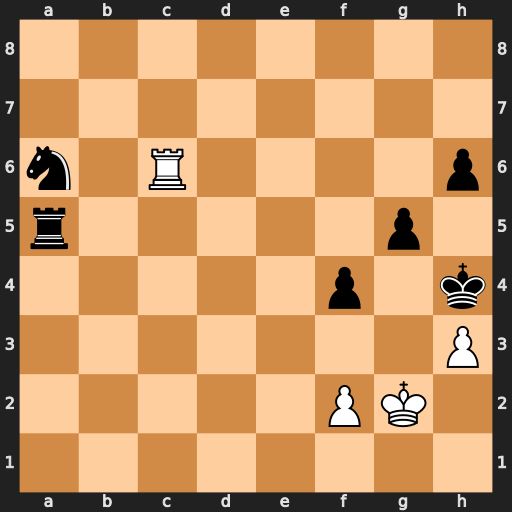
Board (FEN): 8/8/n1R4p/r5p1/5p1k/7P/5PK1/8
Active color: w
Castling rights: -
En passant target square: -
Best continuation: Rxh6#